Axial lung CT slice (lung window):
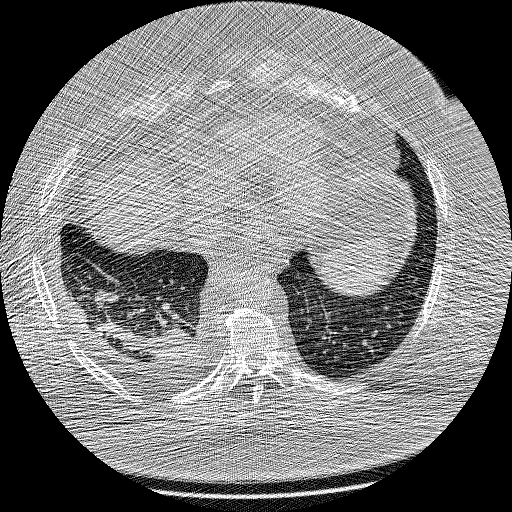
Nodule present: no